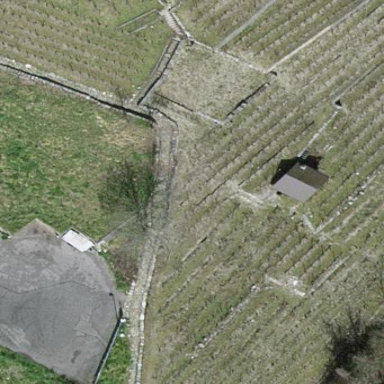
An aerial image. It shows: Vineyard with grape crops.